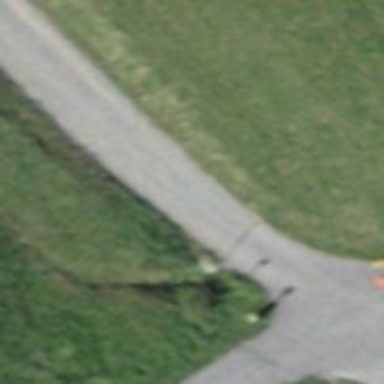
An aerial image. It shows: Paved track road with grade1 track type.